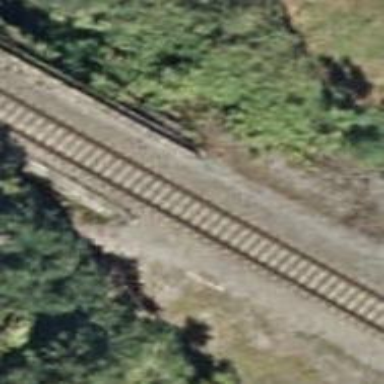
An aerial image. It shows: Bridge over railway line.